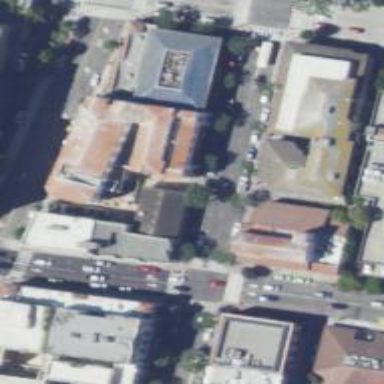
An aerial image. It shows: Cinema.